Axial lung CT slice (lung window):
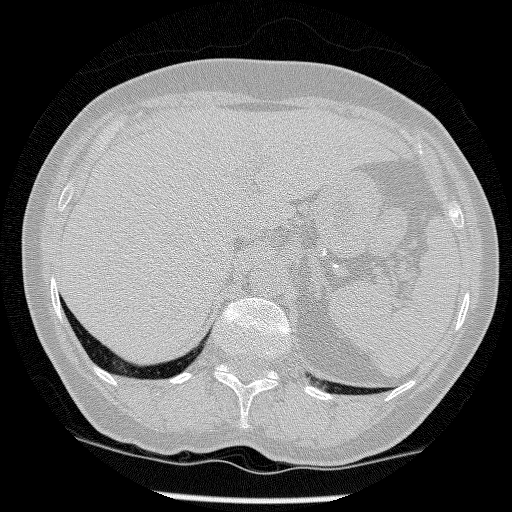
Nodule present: no